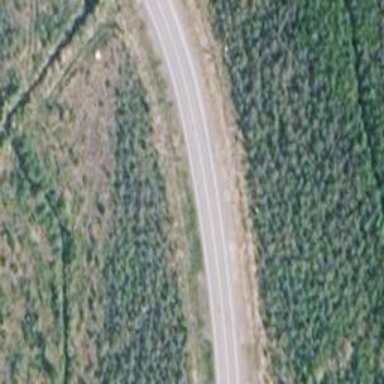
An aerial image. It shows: Tertiary trunk link highway.